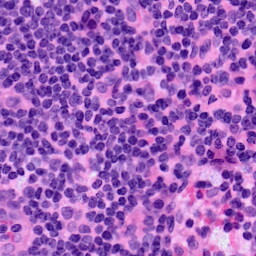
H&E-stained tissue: LymphNode